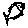
Label: fish